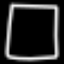
Label: square